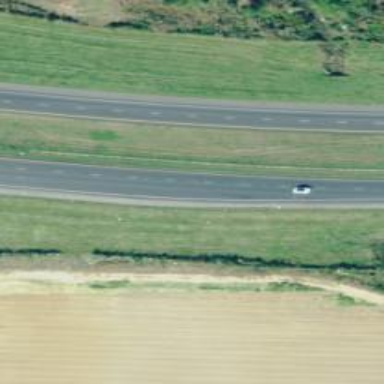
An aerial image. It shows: Motorway.